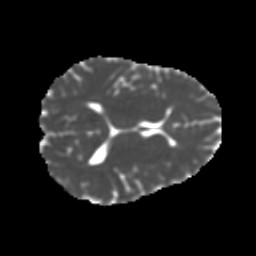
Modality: MD
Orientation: axial
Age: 16
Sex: male
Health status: ill
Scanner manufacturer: ge
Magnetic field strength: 3 T
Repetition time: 6.789 s
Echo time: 0.0796 s